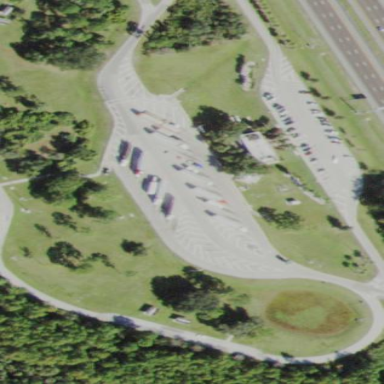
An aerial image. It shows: Rest area on the road.